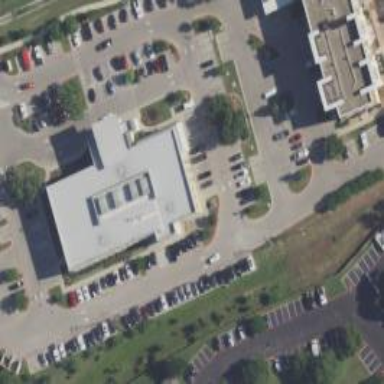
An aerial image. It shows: Clinic building providing healthcare services.